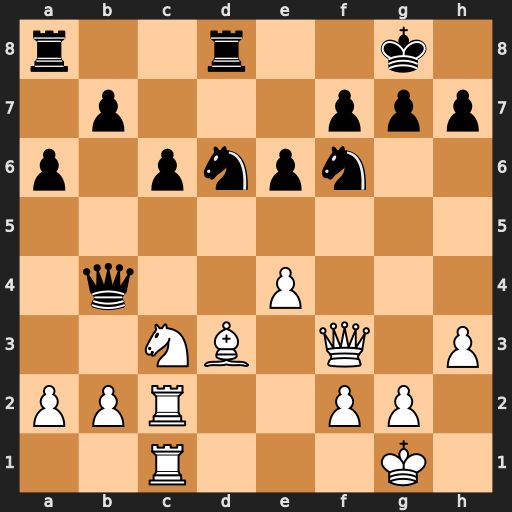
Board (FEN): r2r2k1/1p3ppp/p1pnpn2/8/1q2P3/2NB1Q1P/PPR2PP1/2R3K1
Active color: w
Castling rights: -
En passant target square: -
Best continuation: e5 Nde8 exf6